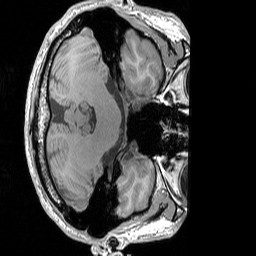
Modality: T1w
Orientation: axial
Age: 36
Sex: male
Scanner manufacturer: siemens
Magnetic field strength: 3 T
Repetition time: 1.83 s
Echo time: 0.00303 s